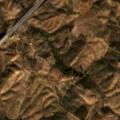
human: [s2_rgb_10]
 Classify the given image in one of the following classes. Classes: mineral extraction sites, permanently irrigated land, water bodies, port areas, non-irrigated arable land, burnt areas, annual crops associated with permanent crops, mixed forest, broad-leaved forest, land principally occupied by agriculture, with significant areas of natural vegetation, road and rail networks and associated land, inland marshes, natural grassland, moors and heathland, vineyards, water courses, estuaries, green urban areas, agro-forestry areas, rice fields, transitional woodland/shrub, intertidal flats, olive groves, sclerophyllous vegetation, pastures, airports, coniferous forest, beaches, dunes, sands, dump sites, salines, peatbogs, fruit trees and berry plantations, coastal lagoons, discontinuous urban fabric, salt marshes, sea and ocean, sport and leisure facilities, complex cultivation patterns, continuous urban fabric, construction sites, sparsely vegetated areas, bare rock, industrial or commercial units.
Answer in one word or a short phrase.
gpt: land principally occupied by agriculture, with significant areas of natural vegetation, agro-forestry areas, transitional woodland/shrub